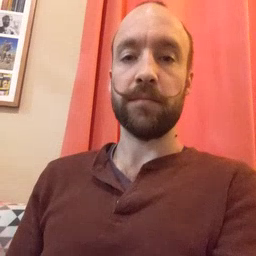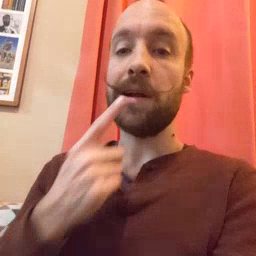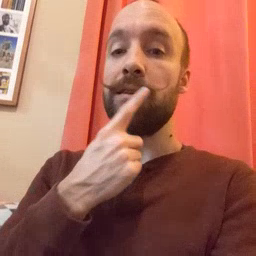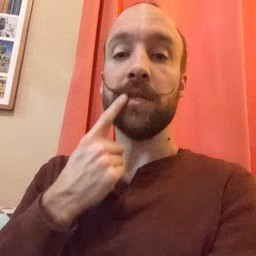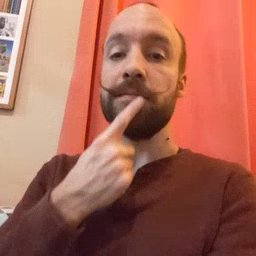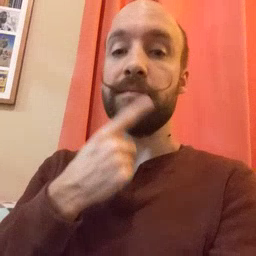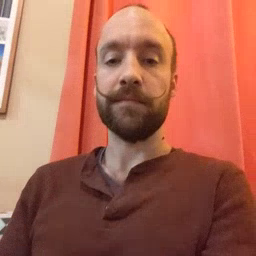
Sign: lips